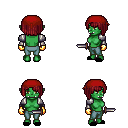
a pixel art fantasy rpg character, female body template, orc, green skin, steel arm armor, teal pants, brunette pageboy hairstyle, red bandana, gold gloves, black slippers, dagger, four views (front, back, left, right), 2x2 character sprite sheet, small pixel art, hard edges, no anti-aliasing